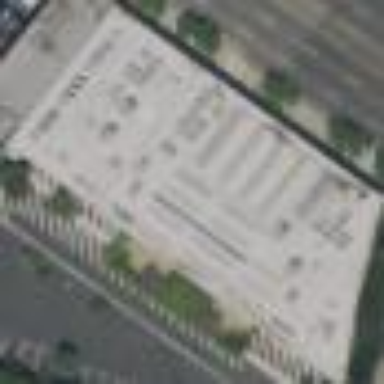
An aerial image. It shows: Industrial building.